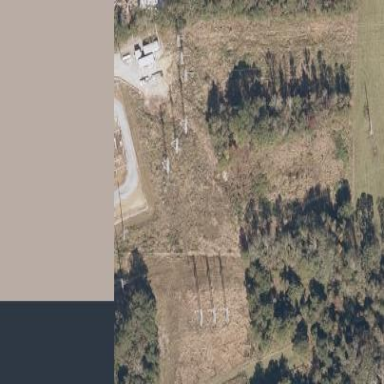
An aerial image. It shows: Outdoor power substation enclosed by fence. The substation is used for switching purposes.